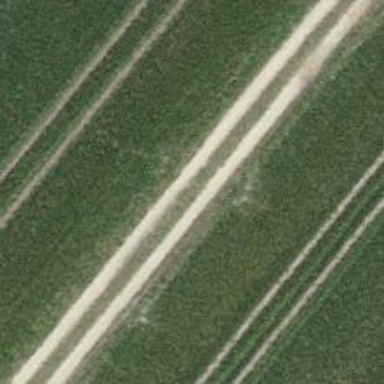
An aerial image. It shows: Track road with grade3 tracktype.